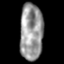
Tissue: lung
Cell type: Epithelial cells
Senescence score: 0.2361
Nuclear area (px): 1291
Mean DAPI intensity: 150.862